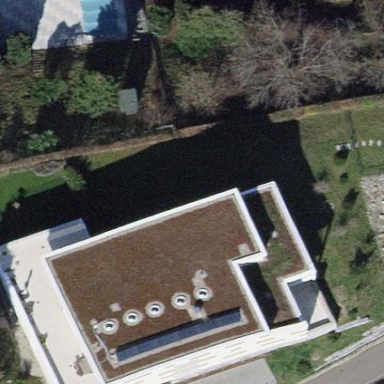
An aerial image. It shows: Building.